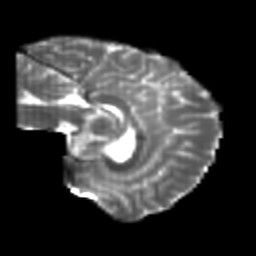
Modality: T2w
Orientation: sagittal
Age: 21
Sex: female
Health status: healthy
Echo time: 0.074 s